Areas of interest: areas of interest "Swimming Pool"
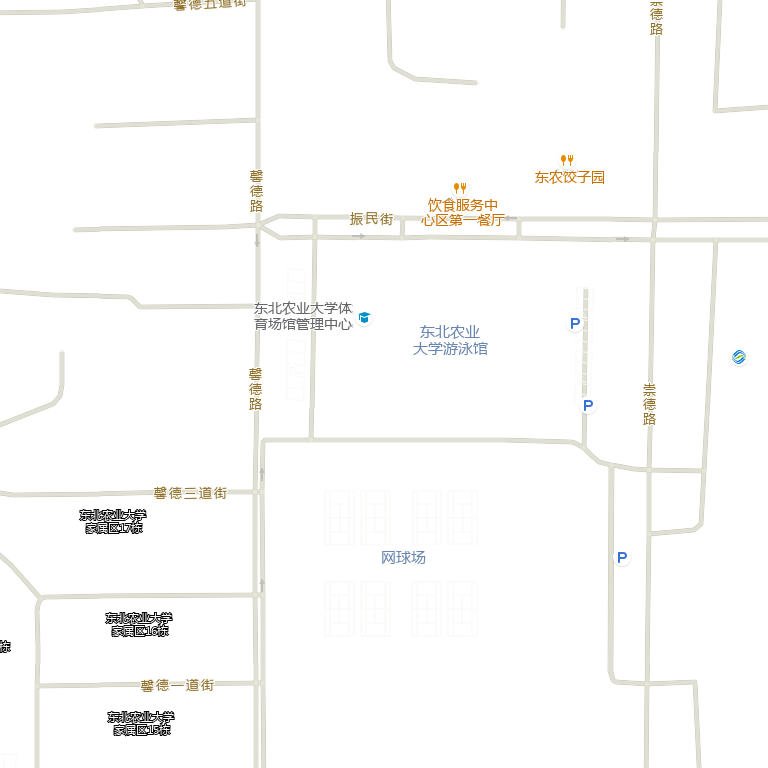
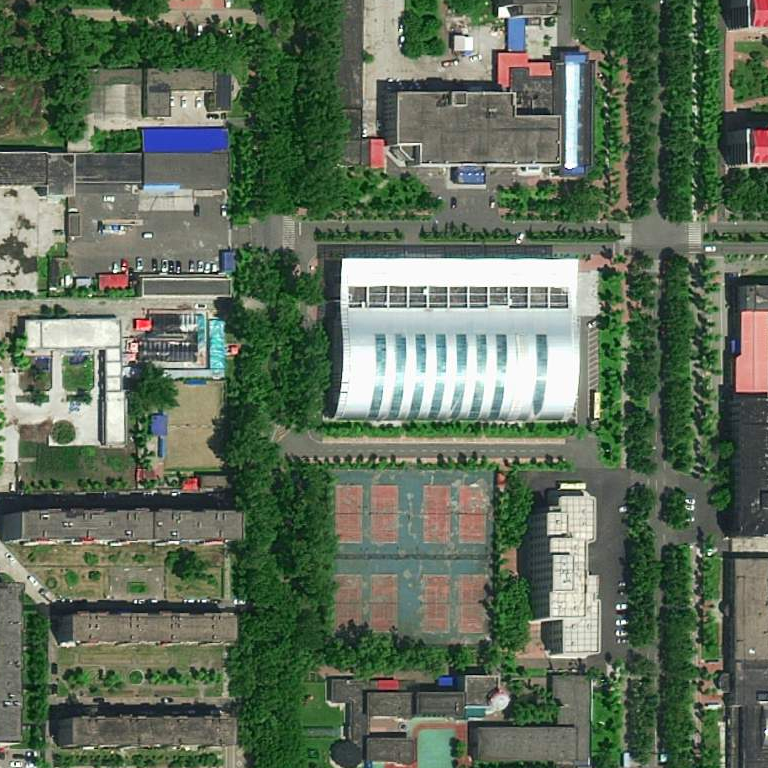